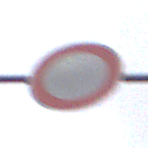
Verkehrszeichen: VerbotFahrzeugeAllerArt
Umgebung: Outdoor, Nature
Tageszeit: MorningAfternoon
Wetter: Overcast
Licht: Natural
Jahreszeit: Autumn
Kontrast: LowContrast